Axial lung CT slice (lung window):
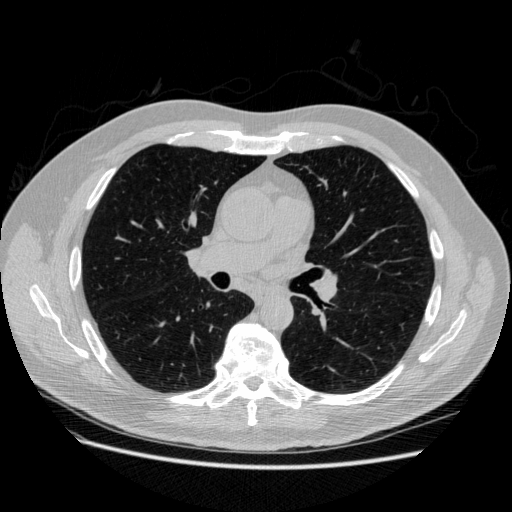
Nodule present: no